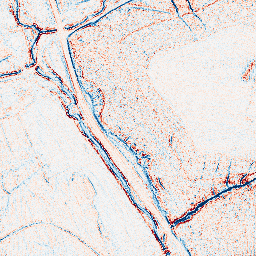
Category: edge_preserving
Decomposition family: bilateral
Decomposition parameters: d: 5
sigma_color: 150
sigma_space: 50
Upsampling method: fft_zeropad
Upsampling parameters: scale: 4
Upsampling scale: 4